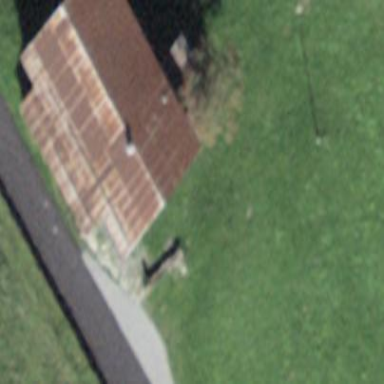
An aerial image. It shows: Farm building.